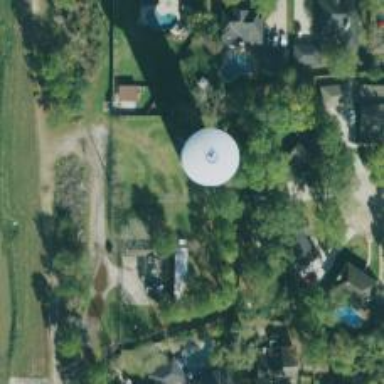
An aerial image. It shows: Water tower that is man-made.